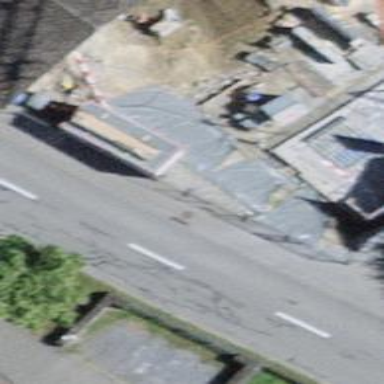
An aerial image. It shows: Restaurant.